Question: I am trying to write a program that uses dual ported RAM. I have a made a pointer to the memory address listed in the resources for the device in device manager. But every time I try to read from it, I get an Access Violation, what I am doing wrong? According to the device manufacturer, an offset of 0x0800 is open to read and write.

'''
IntPtr ptr = new IntPtr(0xF7E00000);
float value = Marshal.ReadInt32(ptr, 0x0800);
MessageBox.Show(value.ToString());
'''
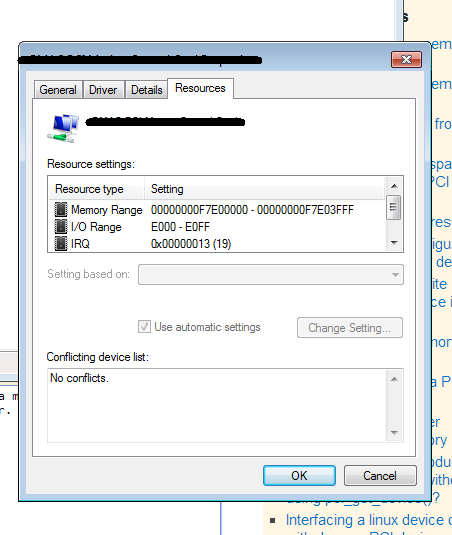
Answer: If this is a physical address, you need a device driver. You can't create a device driver with .NET. If the device comes with a driver, it probably has an API you can call.
If you really need to write a driver, I'd recommend downloading the DDK from Microsoft, and learning C and kernel-mode programming. This is not a simple task.